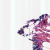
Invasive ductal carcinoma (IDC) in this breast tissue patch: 0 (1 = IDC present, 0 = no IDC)